Aerial crown-view tile of a tropical tree (Barro Colorado Island, Panama), acquired 20240716:
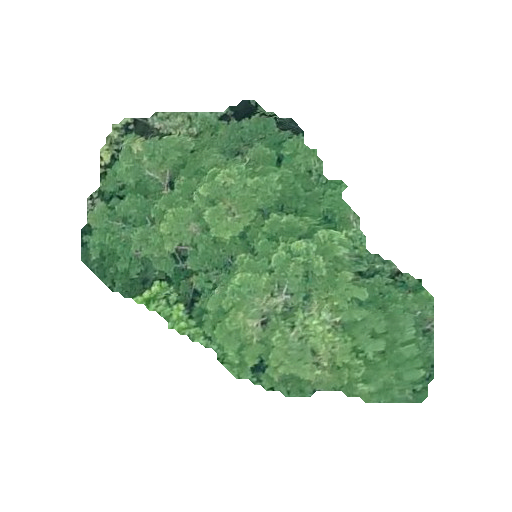
Species: Terminalia amazonia
GBIF accepted scientific name: Terminalia amazonica
Crown area: 108.28 m²